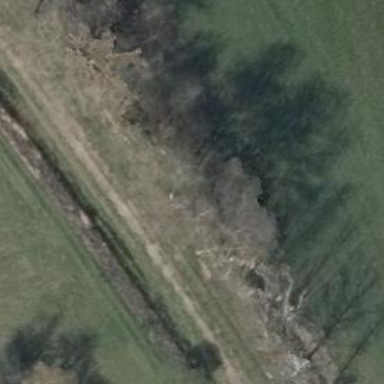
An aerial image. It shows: Abandoned railway.